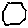
Label: hexagon